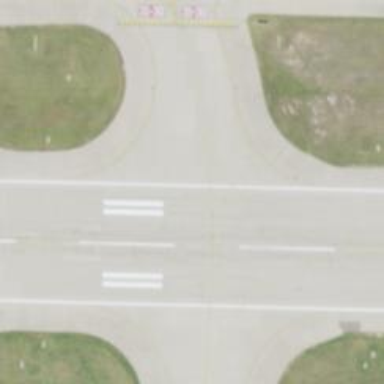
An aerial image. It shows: Image of taxiway at airport.